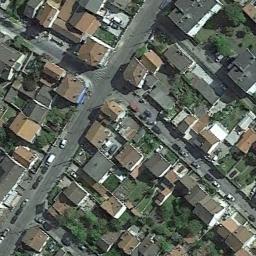
Label: residential